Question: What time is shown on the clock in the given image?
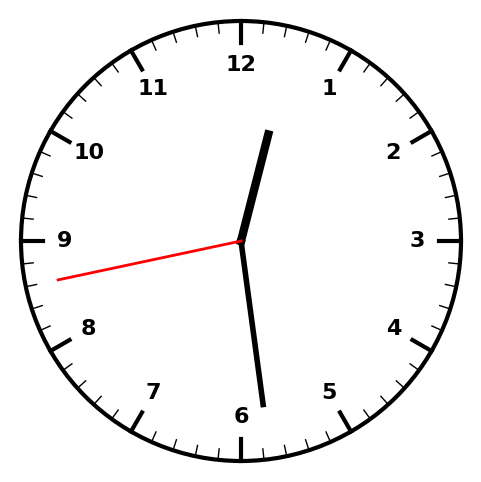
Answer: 12:28:43